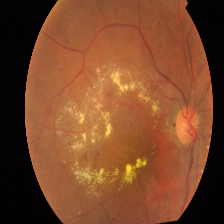
Diabetic retinopathy grade: Proliferative DR